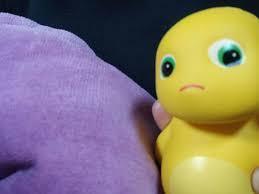
Label: nailong